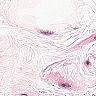
Metastatic tissue present: no